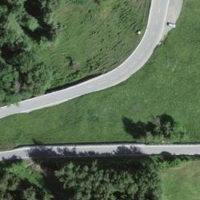
EUNIS habitat code: 44
Species observed at this site:
Buteo buteo